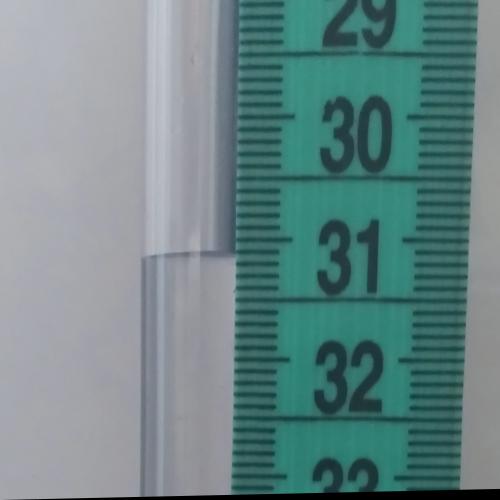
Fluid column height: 31.1 cm